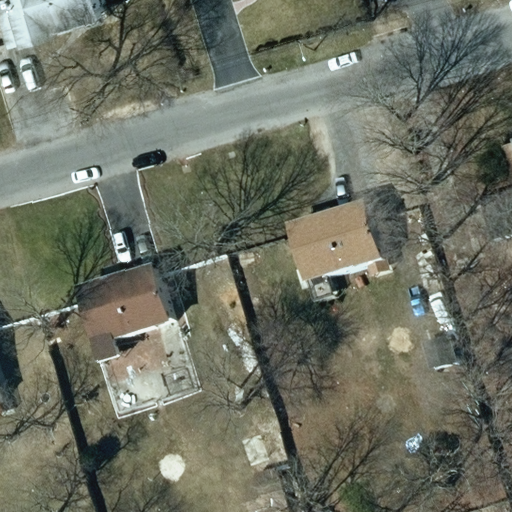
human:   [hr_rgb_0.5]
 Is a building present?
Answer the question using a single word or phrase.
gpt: yes

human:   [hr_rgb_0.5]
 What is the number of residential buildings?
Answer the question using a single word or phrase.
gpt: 5

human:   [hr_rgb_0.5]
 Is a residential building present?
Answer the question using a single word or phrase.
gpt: yes

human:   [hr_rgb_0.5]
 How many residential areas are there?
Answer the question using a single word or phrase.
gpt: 1

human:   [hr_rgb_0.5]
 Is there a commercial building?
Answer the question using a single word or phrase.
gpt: no

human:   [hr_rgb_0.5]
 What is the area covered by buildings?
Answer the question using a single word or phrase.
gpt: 895m2

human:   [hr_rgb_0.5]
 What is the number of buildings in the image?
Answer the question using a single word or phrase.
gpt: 6

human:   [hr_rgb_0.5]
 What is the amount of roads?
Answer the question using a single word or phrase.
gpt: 1

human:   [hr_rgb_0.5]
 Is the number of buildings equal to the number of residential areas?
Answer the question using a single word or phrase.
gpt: no

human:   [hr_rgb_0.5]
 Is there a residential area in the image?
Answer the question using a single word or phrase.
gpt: yes

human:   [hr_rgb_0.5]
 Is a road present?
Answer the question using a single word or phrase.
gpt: yes

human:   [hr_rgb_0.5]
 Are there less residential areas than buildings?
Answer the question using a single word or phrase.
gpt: yes

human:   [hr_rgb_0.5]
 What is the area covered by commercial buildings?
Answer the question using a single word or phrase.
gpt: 0m2

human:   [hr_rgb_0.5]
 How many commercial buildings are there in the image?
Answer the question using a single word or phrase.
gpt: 0

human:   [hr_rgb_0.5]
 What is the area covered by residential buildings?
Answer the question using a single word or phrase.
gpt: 853m2

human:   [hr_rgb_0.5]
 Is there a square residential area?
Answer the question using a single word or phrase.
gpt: no

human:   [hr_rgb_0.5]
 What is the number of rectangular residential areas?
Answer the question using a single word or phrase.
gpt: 1

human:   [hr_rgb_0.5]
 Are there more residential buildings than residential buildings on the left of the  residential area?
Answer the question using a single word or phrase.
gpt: yes

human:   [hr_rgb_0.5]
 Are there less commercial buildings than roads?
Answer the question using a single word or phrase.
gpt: yes

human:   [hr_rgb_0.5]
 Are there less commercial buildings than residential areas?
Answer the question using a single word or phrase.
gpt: yes

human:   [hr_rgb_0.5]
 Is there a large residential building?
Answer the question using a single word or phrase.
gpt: no

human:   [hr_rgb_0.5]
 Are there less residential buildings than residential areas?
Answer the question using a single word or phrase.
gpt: no

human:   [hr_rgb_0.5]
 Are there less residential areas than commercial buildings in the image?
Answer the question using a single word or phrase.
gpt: no

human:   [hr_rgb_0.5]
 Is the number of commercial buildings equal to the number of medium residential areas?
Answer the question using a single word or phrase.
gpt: yes

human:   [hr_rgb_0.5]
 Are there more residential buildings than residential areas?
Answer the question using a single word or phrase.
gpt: yes

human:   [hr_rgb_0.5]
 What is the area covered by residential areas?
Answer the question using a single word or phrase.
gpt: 10619m2

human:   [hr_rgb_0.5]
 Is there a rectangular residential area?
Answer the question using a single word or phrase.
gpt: yes

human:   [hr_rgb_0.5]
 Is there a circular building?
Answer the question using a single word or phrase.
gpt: no

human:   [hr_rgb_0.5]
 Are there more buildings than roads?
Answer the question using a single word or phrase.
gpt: yes

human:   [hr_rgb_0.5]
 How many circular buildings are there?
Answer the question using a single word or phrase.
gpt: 0

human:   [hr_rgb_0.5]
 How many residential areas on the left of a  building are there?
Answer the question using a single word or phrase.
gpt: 1

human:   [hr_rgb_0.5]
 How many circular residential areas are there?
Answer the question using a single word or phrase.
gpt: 0

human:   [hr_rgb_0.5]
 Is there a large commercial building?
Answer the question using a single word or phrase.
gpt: no

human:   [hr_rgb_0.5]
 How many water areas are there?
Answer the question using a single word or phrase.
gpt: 0

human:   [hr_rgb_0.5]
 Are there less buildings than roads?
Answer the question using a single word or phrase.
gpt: no

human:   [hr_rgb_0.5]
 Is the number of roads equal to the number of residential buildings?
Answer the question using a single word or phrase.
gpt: no

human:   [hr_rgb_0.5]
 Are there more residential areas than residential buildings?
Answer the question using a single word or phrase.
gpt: no

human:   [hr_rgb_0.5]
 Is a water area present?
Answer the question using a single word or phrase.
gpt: no

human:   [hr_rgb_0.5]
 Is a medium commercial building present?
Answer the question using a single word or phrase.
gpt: no

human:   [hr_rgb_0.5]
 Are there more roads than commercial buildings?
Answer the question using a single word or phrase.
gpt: yes

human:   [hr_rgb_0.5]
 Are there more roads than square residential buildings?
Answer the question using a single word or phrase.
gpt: yes

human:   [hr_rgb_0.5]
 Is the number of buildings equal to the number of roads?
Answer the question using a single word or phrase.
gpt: no

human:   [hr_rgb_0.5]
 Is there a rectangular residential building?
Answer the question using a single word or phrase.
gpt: yes

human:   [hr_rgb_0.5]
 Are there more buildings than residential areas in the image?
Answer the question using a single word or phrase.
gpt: yes

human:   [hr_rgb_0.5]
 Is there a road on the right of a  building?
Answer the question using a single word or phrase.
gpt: no

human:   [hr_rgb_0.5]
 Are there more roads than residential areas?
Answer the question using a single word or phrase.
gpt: no

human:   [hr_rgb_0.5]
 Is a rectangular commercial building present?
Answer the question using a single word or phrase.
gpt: no

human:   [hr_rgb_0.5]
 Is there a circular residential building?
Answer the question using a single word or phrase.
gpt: no

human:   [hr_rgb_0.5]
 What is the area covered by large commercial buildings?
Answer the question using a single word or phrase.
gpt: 0m2

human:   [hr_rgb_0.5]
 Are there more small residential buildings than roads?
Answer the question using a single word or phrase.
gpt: no

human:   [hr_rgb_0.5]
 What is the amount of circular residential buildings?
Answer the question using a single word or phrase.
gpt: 0

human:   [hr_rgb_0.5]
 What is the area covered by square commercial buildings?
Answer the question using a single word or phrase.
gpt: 0m2

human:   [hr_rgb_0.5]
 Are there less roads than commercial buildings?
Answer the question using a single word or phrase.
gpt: no

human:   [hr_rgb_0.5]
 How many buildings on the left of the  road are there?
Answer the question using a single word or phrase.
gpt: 3

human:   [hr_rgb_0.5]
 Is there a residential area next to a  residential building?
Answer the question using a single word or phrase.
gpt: yes

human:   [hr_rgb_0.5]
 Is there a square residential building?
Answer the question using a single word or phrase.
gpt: no

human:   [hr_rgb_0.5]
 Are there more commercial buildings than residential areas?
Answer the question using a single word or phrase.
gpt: no

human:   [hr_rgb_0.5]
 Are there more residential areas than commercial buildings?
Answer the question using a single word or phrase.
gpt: yes

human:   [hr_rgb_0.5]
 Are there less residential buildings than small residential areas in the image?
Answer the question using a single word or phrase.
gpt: no

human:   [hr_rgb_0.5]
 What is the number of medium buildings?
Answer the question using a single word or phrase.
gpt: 4

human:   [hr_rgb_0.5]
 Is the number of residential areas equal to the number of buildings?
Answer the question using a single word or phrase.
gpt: no

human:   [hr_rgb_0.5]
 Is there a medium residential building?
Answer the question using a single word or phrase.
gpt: yes

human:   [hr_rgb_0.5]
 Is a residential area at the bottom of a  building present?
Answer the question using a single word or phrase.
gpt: no

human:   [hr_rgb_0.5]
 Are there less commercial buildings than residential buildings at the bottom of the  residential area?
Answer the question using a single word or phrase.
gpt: yes